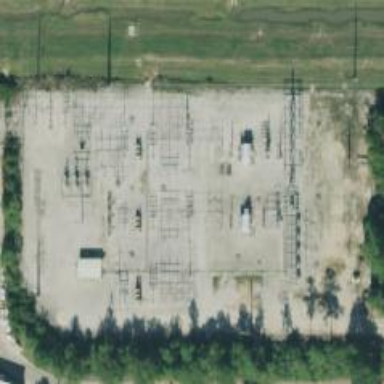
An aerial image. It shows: Switch used for power control.